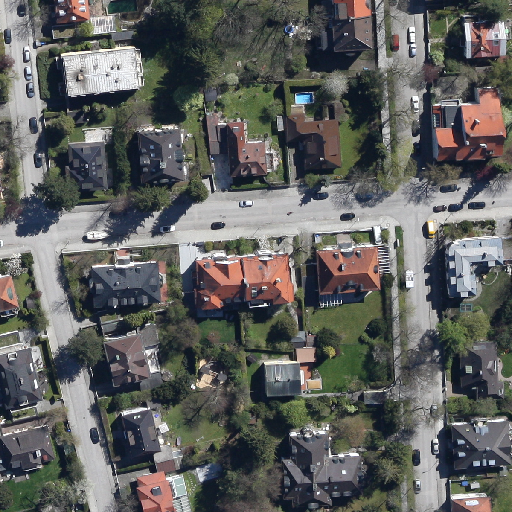
Referring expression: sidewalk along with tree